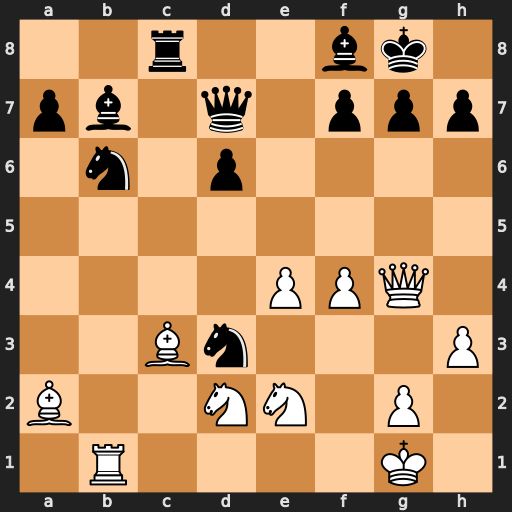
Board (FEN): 2r2bk1/pb1q1ppp/1n1p4/8/4PPQ1/2Bn3P/B2NN1P1/1R4K1
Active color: w
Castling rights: -
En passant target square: -
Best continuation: Qxd7 Nxd7 Rxb7